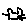
Label: cat